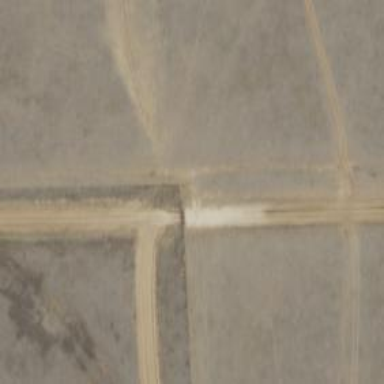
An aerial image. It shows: Unclassified road.